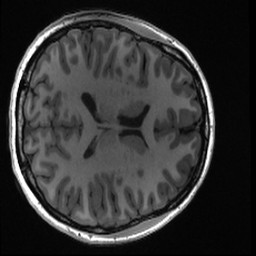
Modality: T1w
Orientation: axial